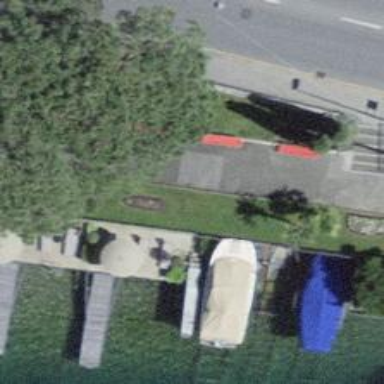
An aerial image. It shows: Red bench.